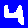
Digit: 4